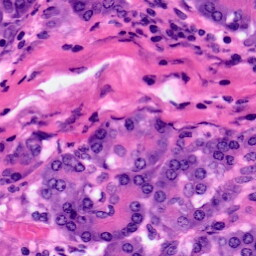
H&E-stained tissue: Pancreatic